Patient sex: M
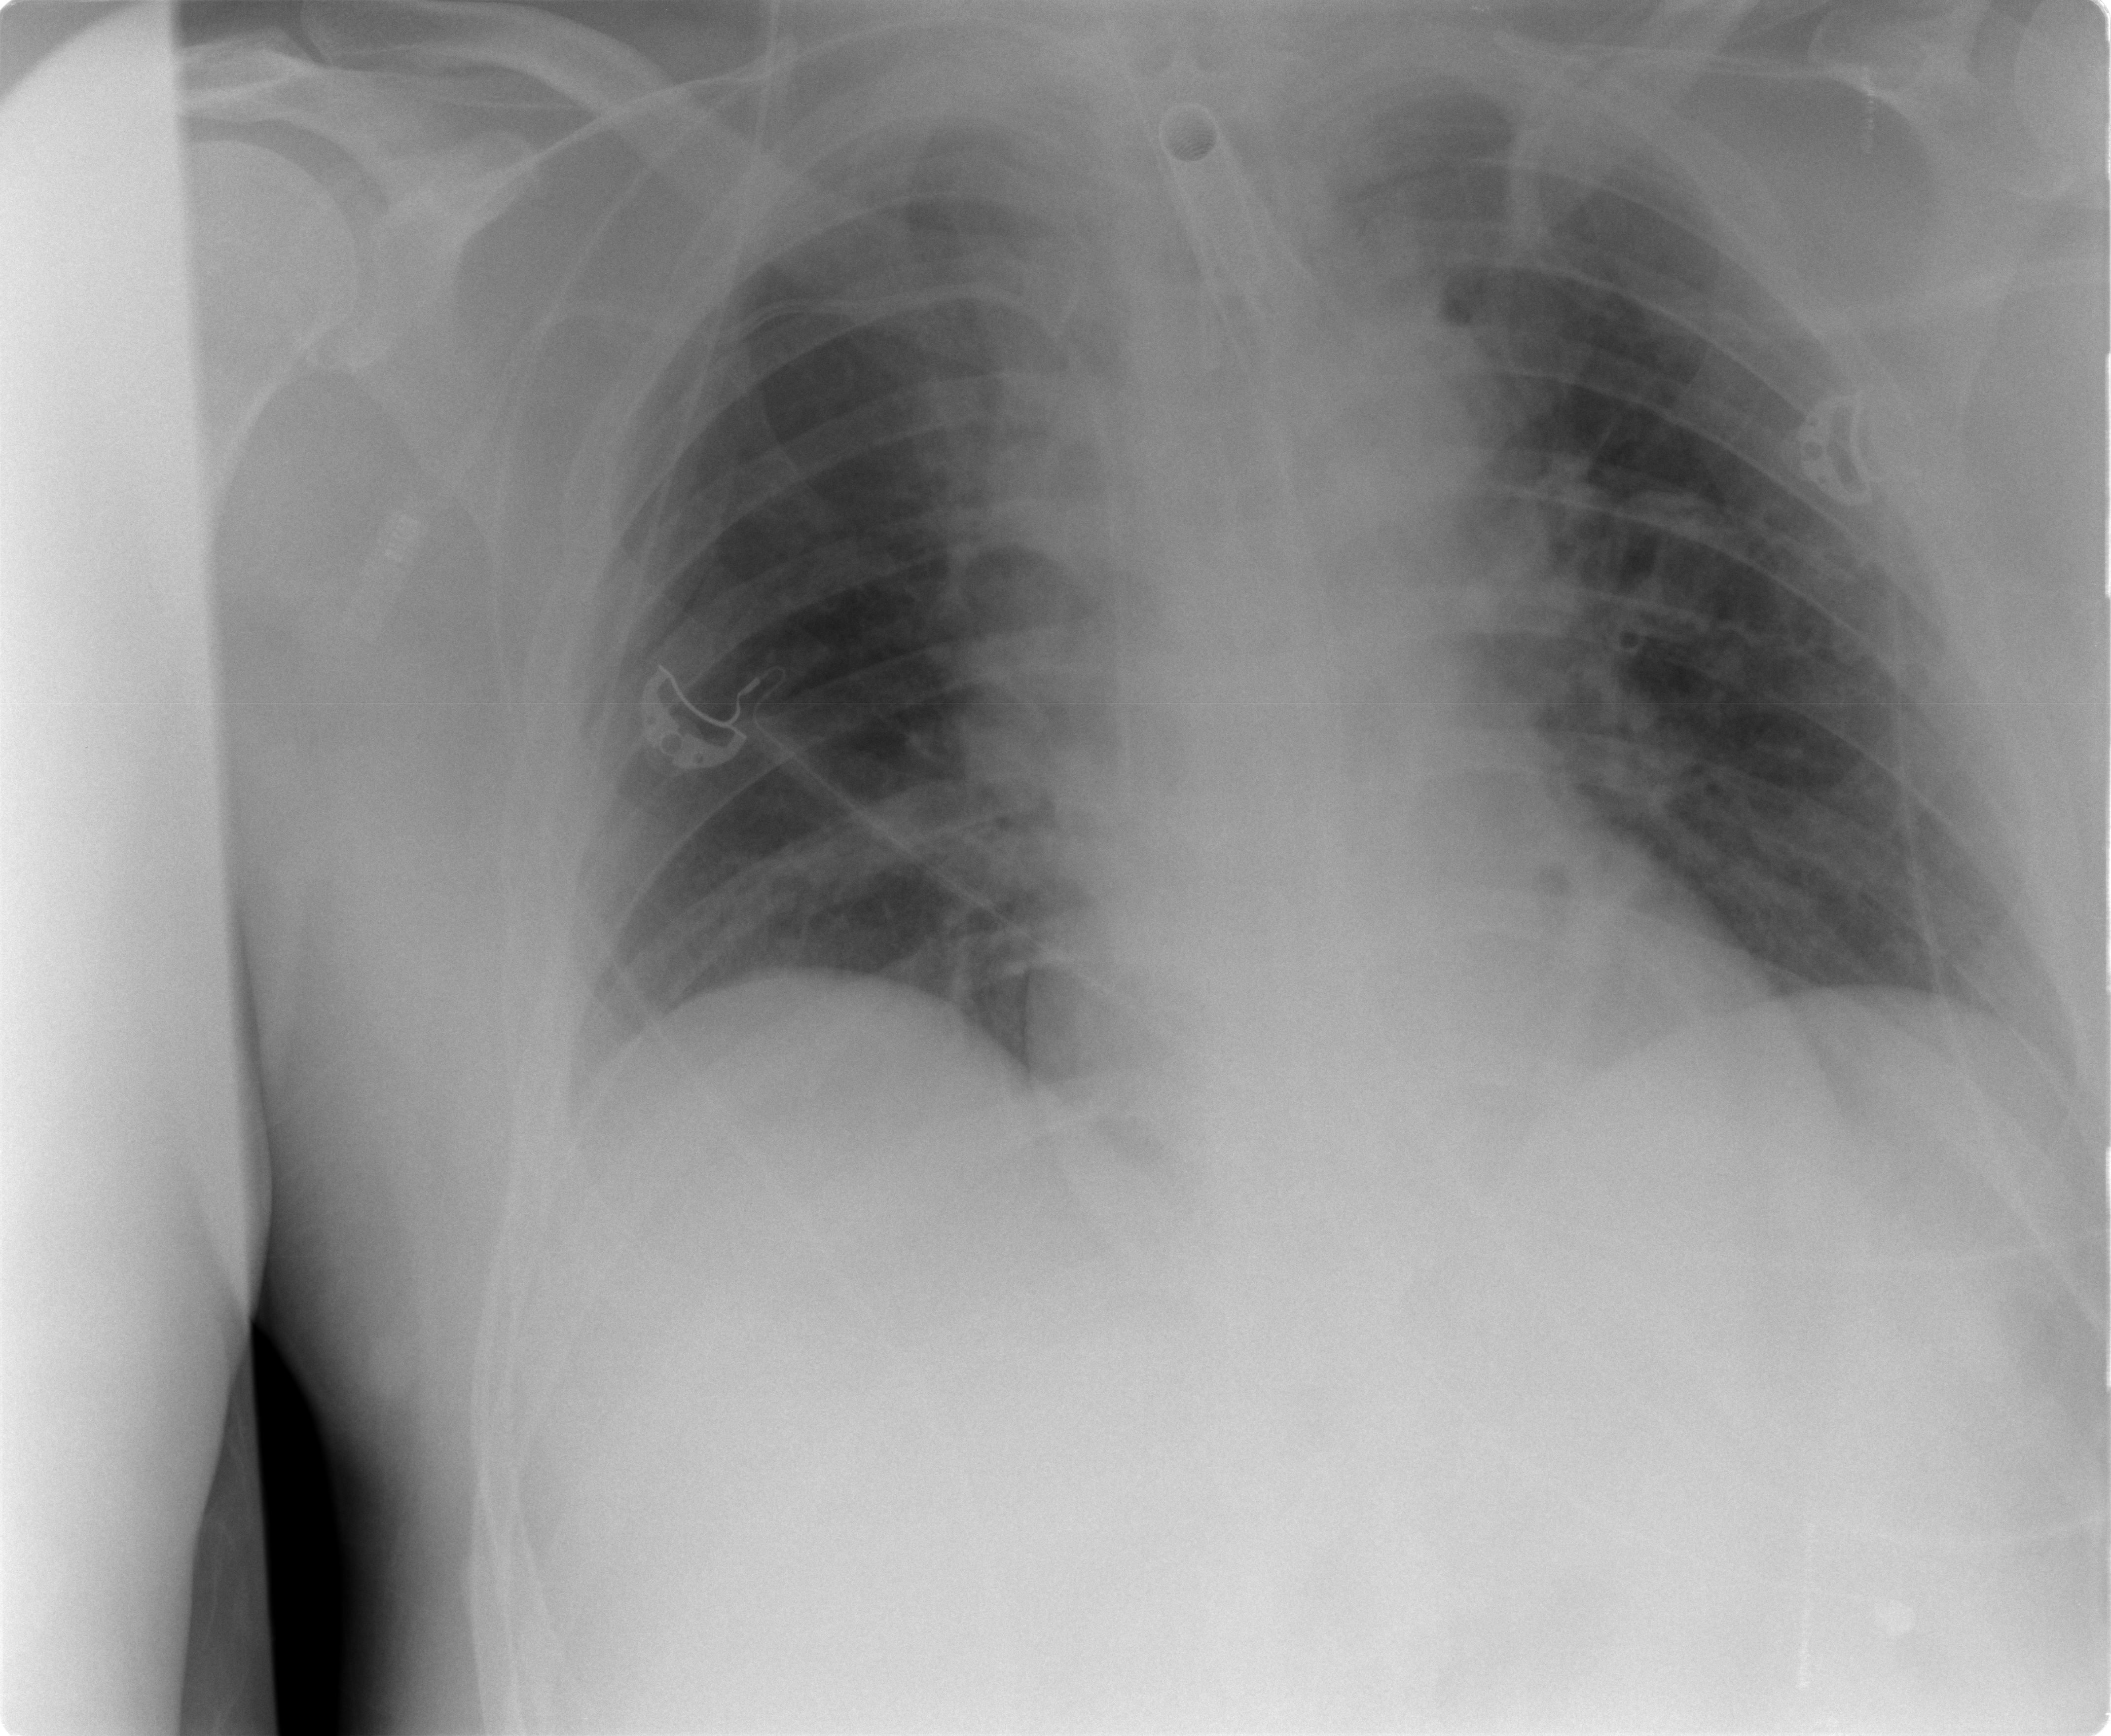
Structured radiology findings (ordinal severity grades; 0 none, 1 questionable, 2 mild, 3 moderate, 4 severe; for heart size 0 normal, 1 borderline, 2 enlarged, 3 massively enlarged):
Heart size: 0
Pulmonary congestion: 2
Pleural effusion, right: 0
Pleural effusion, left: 0
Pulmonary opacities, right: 0
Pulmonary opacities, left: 0
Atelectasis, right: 0
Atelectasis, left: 0